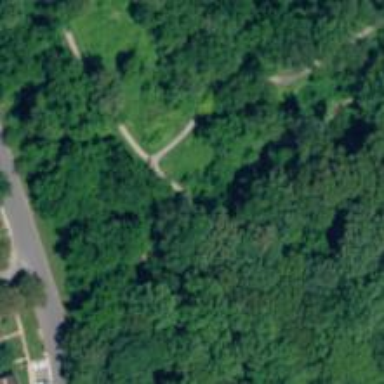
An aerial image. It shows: Path on bridge.